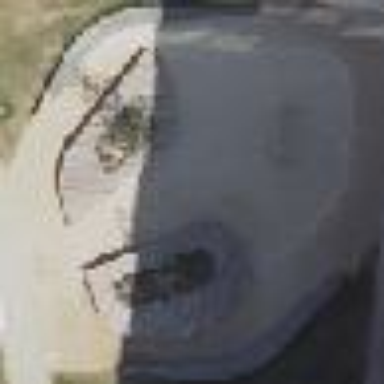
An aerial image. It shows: Sandpit at the playground.